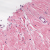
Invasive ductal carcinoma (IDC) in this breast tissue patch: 0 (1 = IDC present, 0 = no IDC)